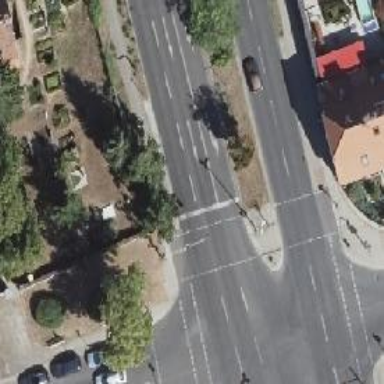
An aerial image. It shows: Road with traffic signals.